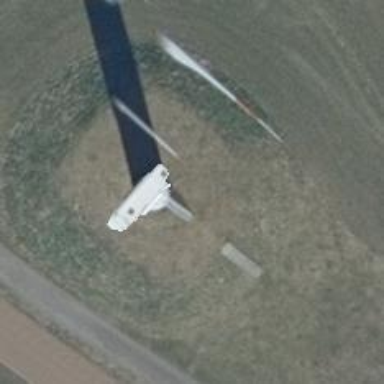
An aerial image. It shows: Wind generator with horizontal axis. The wind turbine is from Vestas.